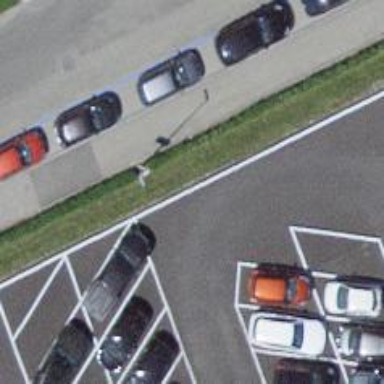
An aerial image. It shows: Road serving as parking aisle.